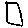
Label: square